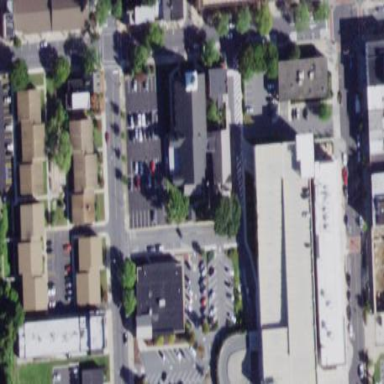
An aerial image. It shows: Parking area with surface.